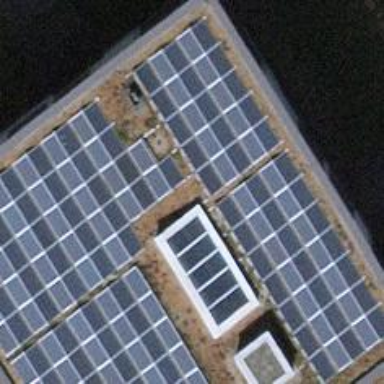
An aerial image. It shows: Solar power generator with photovoltaic panels.